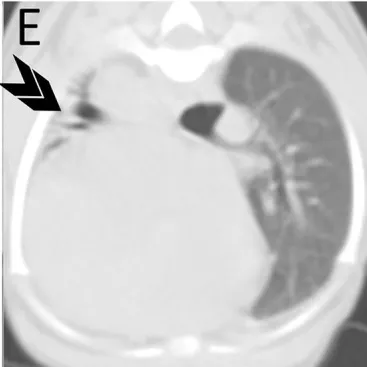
Transverse (3 mm-thick) computed tomographic (CT) images of a Miniature Poodle obtained at 9 months. Using a single slice CT).
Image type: radiology (ct)